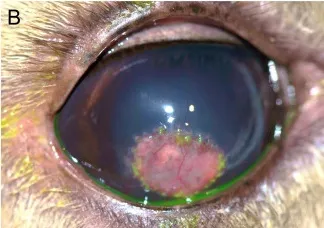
4 weeks after surgery (B)-The eye was visual and comfortable 4 weeks after surgery with a healthy island conjunctival graft, sutures intact but dissolving, and a dilated pupil.
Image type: medical_photograph (other_medical_photograph)